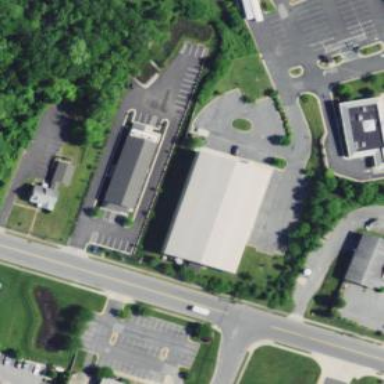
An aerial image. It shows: Commercial building.